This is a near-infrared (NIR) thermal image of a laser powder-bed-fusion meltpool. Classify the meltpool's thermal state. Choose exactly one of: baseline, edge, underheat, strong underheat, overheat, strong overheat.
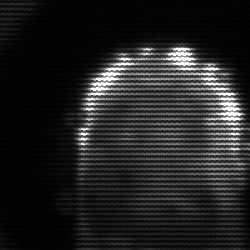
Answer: baseline